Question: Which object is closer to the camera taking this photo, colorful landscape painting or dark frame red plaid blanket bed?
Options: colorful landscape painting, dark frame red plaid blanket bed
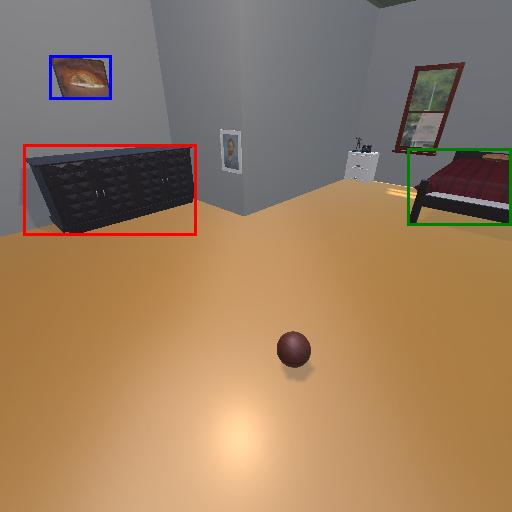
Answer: colorful landscape painting